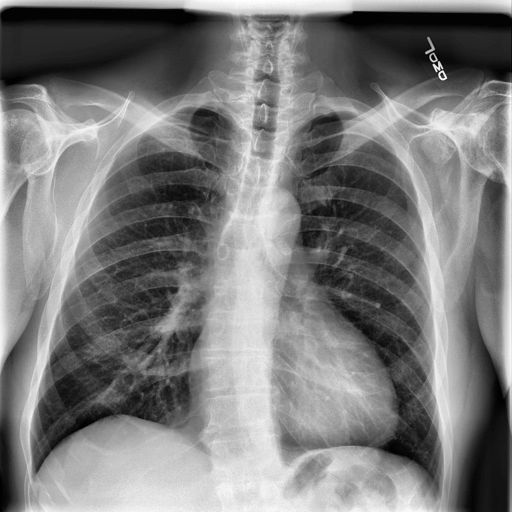
Finding: NORMAL